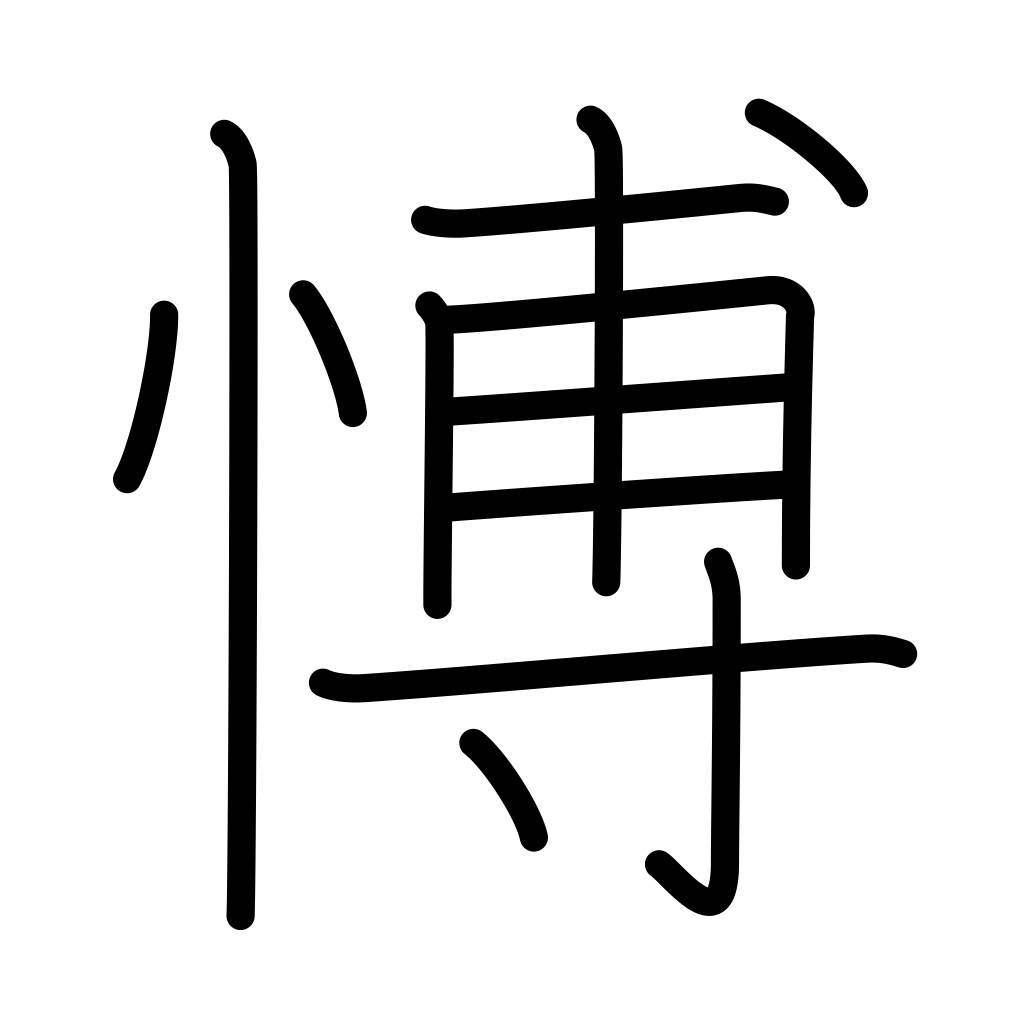
Meaning: grieving